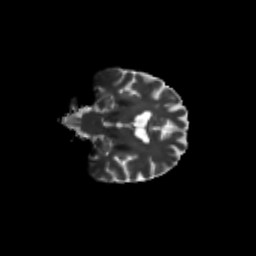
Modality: T2w
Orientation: coronal
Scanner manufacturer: siemens
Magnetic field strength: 3 T
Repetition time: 9.2 s
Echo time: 0.084 s